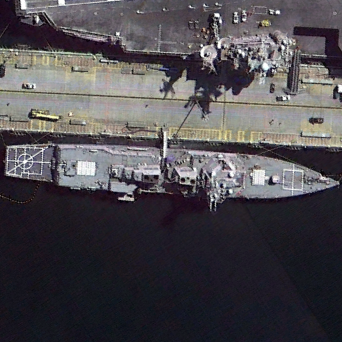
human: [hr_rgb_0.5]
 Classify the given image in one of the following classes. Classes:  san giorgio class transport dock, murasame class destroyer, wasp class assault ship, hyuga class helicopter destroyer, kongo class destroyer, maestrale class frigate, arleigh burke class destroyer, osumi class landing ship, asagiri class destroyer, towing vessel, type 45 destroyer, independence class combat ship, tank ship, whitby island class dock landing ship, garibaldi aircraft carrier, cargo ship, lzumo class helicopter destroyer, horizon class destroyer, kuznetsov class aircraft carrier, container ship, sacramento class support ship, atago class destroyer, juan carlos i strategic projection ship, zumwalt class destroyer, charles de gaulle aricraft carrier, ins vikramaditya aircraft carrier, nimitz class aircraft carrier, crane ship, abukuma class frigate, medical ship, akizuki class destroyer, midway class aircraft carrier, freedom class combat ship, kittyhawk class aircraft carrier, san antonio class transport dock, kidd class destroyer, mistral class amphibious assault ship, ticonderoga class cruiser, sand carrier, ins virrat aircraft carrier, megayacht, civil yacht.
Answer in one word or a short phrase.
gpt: Arleigh Burke class destroyer